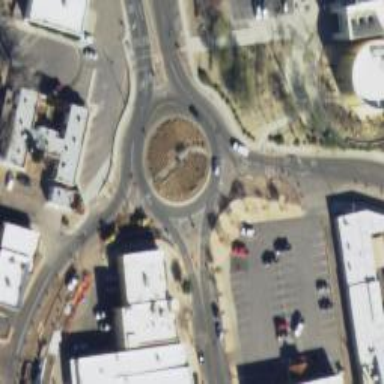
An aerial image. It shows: Roundabout at tertiary road junction.